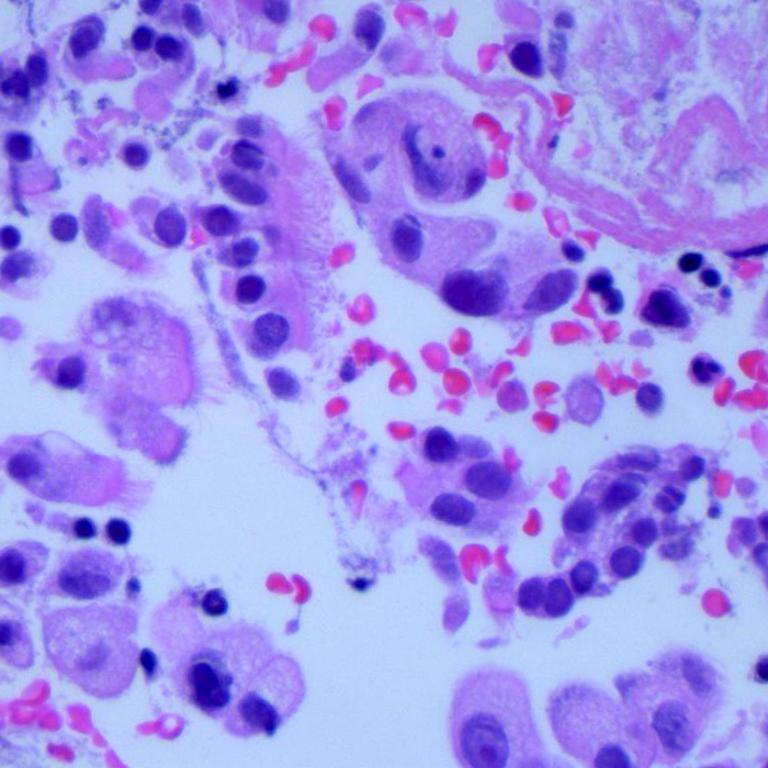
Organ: lung
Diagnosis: adenocarcinomas